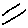
Label: line